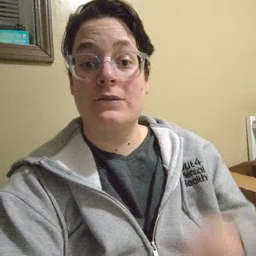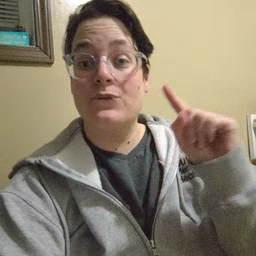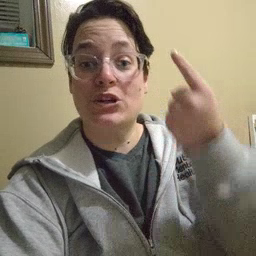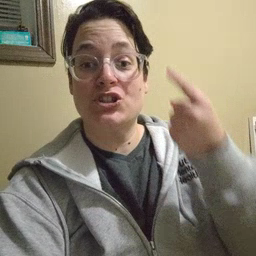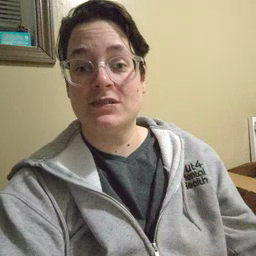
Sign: first